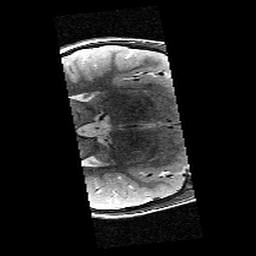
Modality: T2w
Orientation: axial
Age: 10
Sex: female
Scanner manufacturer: siemens
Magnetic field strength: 3 T
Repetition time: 9.23 s
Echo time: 0.067 s